Question: I have the structure in the image below and I want to get the whole data from the node "aaa1234" querying by "id_Usuario". How can I do that query?

I tried:
'''
DatabaseReference root = database.getReference().child("Eventos").child("participantes");
Query query = root.orderByChild("id_Usuario").equalTo(2);
'''
Just to be more clear, the "aaa1234" is a custom key, so it will be different in the next node.
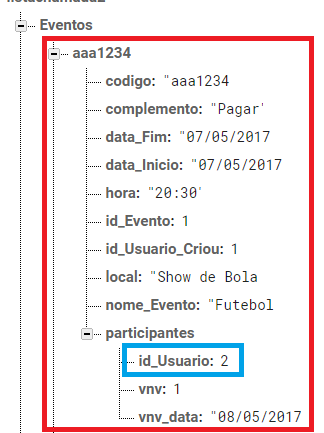
Answer: I see two mistakes.
The first one is a typo, which I already marked in my comment. You're storing the user ID as a number, so shouldn't have quotes around the value in equalTo. So: '.equalTo(2)'
The second mistake is in the way you try to query:
'''
DatabaseReference root = database.getReference().child("Eventos").child("participantes");
'''
This will create a reference to the non-existing child 'Eventos/participantes'. What you want to do instead is query 'Eventos', but then against property 'participantes/id_Usuario'. So
'''
DatabaseReference root = database.getReference().child("Eventos");
Query query = root.orderByChild("participantes/id_Usuario").equalTo(2);
'''